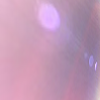
Label: sunburn